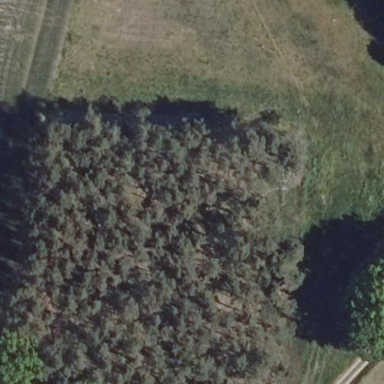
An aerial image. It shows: Forest area.